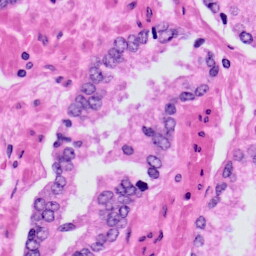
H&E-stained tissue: Prostate